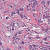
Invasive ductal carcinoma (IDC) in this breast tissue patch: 1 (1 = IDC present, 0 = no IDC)